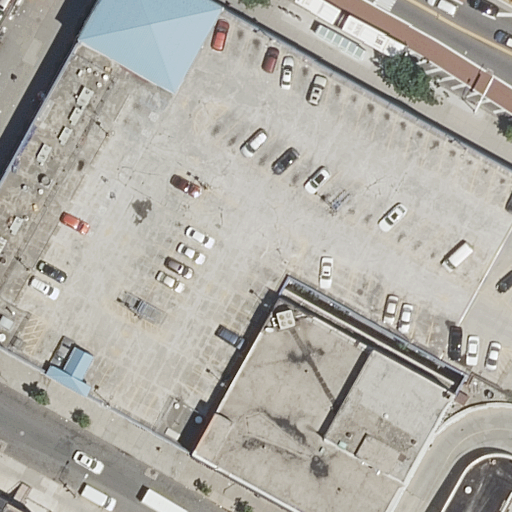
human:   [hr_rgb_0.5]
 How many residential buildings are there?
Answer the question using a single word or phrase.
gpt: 4

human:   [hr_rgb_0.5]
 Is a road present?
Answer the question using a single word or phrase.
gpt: yes

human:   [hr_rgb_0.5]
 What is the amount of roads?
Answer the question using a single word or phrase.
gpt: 6

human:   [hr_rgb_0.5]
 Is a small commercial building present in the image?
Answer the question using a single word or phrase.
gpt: no

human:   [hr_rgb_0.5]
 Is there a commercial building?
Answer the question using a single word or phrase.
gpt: no

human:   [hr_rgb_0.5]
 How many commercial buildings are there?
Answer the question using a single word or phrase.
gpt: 0

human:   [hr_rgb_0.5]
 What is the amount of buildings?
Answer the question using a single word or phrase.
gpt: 5

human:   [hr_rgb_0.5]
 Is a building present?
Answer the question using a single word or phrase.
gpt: yes

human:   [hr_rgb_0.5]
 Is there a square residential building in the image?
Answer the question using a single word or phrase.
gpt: no

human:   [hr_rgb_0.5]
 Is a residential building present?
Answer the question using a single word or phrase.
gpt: yes

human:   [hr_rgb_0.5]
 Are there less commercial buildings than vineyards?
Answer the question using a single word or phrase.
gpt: no

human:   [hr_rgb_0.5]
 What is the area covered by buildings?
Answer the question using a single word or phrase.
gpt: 507m2

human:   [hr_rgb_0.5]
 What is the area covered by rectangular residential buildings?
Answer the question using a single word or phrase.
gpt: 348m2

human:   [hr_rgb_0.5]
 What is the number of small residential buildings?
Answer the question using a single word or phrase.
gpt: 3

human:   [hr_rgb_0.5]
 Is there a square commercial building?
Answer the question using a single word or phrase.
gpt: no

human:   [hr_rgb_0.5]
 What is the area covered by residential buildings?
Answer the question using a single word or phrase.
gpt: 348m2

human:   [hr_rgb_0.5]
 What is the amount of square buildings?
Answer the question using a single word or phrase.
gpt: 0

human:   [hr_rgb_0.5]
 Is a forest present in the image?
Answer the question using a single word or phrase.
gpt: no

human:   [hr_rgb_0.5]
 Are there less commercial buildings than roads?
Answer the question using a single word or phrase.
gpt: yes

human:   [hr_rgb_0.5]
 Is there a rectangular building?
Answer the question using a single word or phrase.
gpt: yes

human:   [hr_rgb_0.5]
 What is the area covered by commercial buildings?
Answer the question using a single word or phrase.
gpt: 0m2

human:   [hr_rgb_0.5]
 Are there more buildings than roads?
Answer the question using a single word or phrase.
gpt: no

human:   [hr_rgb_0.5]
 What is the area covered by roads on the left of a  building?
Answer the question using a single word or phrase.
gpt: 0m2

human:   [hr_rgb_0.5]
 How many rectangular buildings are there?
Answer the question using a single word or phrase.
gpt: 5

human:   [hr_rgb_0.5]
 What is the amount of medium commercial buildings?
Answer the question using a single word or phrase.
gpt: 0

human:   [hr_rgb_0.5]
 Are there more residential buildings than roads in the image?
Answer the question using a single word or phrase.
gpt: no

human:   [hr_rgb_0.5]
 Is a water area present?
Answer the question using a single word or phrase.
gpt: no

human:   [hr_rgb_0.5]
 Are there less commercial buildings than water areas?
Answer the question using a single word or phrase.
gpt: no

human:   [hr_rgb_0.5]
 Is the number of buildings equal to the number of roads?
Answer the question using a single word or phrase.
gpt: no

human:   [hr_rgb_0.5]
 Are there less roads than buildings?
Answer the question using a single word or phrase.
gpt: no

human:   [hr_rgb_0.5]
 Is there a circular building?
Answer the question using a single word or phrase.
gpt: no

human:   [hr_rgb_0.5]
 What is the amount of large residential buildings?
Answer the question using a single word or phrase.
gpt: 0

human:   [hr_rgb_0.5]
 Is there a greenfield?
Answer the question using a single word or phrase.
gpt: no

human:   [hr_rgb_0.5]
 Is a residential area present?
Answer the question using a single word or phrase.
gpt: no

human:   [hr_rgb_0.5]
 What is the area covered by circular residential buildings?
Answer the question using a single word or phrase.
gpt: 0m2

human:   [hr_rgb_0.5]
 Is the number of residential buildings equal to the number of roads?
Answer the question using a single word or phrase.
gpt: no

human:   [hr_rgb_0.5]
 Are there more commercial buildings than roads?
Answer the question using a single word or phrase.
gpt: no

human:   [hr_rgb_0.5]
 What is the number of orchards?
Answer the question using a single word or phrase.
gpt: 0

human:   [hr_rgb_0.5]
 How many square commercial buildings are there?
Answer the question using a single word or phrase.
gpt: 0

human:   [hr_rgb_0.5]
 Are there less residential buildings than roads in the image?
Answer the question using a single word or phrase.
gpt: yes

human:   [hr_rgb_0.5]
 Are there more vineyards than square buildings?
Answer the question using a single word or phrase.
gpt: no

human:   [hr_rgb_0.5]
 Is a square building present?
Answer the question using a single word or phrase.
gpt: no

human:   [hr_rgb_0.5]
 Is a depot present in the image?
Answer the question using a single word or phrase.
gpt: no

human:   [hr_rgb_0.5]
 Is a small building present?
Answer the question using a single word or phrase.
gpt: yes

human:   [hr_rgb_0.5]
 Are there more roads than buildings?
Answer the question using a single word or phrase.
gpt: yes

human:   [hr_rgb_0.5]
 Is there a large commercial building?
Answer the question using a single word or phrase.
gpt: no

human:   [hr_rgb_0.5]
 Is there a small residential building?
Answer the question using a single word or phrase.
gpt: yes

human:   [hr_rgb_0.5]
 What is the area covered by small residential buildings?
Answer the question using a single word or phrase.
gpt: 169m2

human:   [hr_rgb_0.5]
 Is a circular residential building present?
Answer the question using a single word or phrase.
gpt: no

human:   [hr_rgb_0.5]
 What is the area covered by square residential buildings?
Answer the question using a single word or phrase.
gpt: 0m2

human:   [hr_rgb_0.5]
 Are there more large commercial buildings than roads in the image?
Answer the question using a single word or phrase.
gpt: no

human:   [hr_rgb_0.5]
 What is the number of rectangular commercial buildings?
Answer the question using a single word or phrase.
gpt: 0

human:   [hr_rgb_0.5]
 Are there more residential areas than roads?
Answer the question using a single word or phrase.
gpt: no

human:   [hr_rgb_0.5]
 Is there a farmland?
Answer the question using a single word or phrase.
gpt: no

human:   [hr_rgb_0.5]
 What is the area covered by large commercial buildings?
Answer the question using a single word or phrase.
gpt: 0m2

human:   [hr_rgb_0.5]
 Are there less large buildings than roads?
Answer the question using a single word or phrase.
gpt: yes

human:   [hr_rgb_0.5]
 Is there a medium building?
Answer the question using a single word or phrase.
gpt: yes

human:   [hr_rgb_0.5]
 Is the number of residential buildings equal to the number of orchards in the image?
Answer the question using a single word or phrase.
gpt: no

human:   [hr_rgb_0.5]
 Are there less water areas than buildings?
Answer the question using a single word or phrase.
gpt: yes

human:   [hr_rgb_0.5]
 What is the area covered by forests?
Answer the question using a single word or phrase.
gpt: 0m2

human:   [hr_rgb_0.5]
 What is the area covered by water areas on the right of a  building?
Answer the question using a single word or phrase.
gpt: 0m2

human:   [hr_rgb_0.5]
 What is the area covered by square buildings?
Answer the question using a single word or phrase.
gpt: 0m2

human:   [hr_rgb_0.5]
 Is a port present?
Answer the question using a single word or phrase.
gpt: no

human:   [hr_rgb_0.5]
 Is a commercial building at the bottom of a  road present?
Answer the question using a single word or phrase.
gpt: no